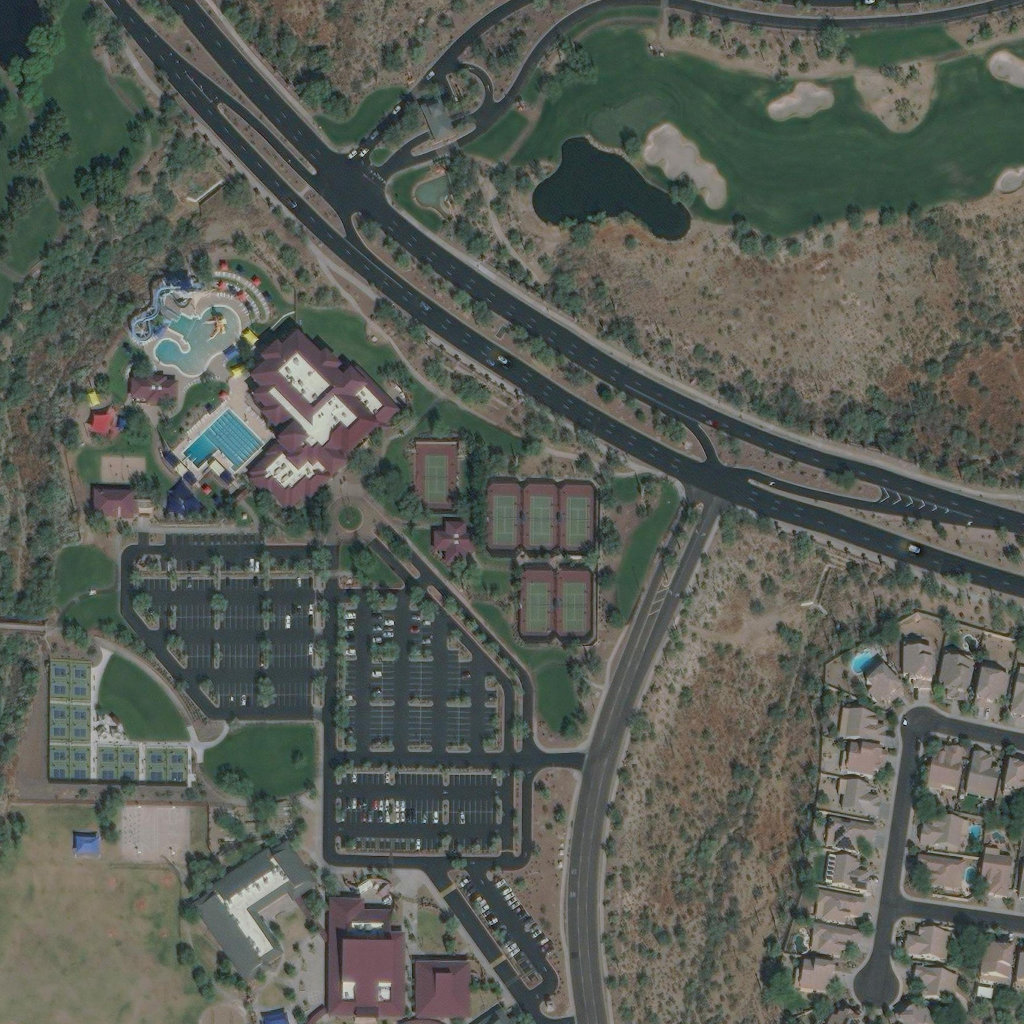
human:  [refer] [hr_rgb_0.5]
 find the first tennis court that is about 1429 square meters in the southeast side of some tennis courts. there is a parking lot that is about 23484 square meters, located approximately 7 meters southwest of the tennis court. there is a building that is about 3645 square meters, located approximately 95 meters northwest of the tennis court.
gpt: <box>[[50, 55, 58, 62, 0]]</box>